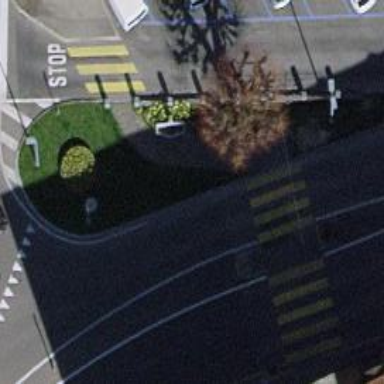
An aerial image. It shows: Asphalt sidewalk along the footway.